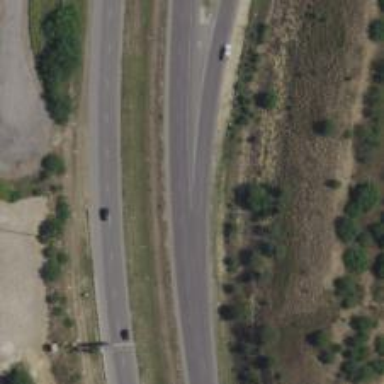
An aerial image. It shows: Motorway junction.